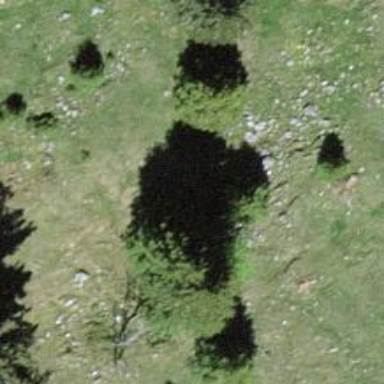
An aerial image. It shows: Needle-leaved tree in its natural environment.